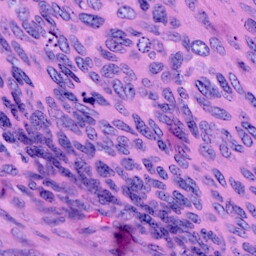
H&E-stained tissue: Cervix